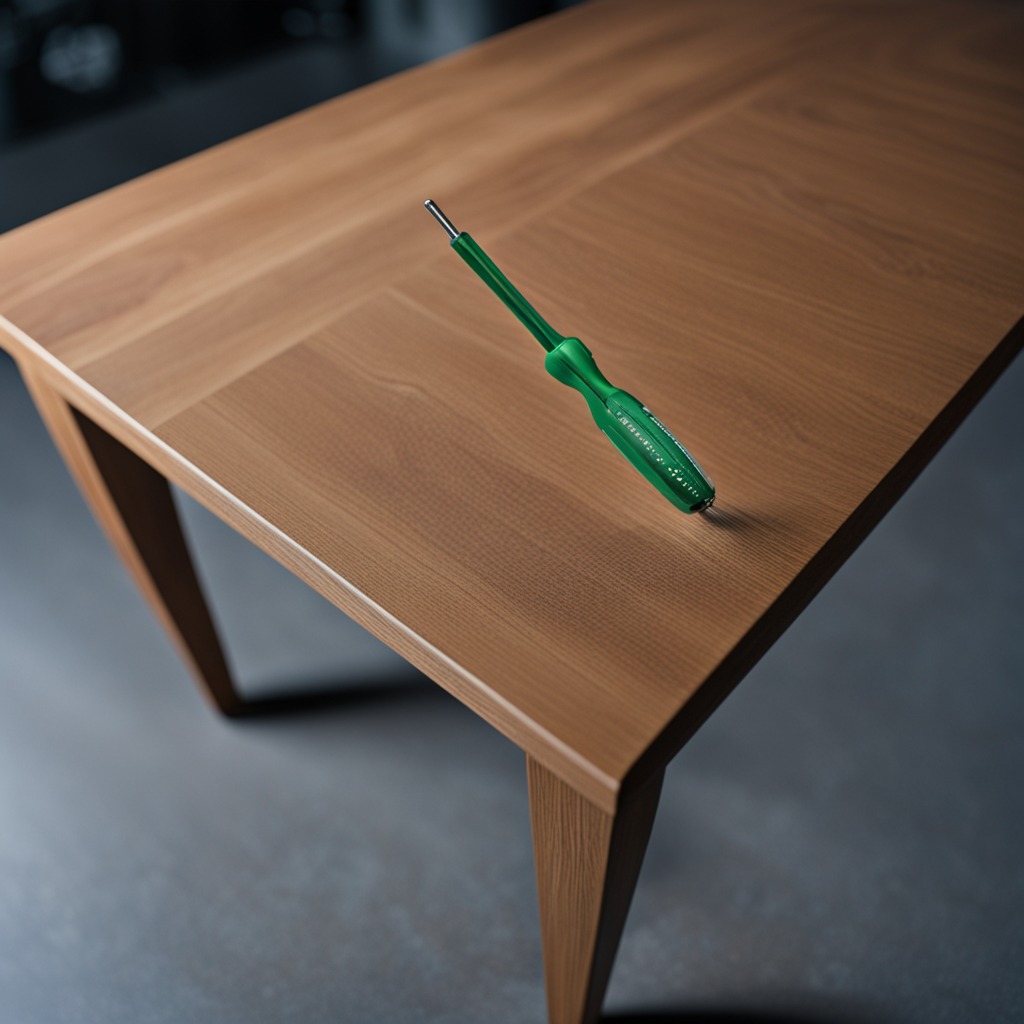
A screwdriver lying on a old table with faint burn marks in a small garage at twilight